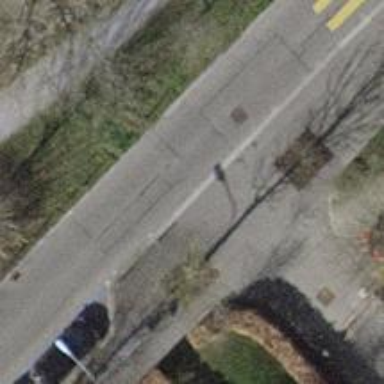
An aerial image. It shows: Living street with asphalt surface and opposite cycleway.